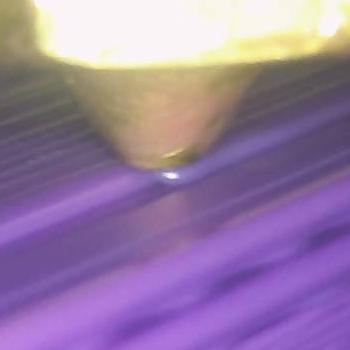
Flow rate: 184%